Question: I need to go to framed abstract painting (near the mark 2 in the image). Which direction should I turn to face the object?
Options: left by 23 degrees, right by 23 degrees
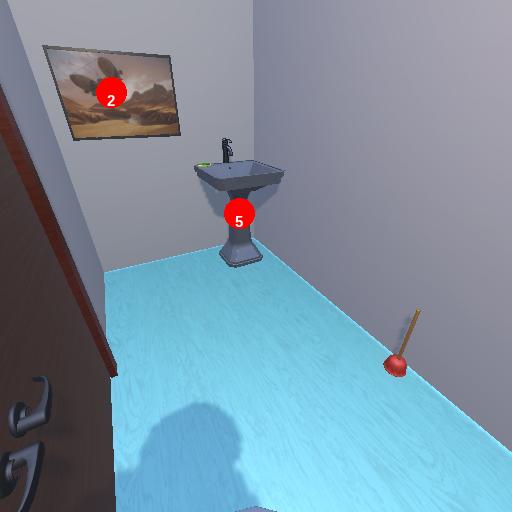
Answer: left by 23 degrees